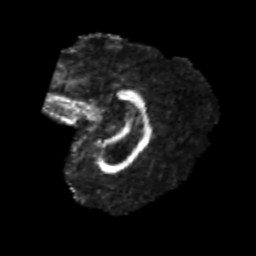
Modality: FA
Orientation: sagittal
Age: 25
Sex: female
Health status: healthy
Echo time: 0.074 s